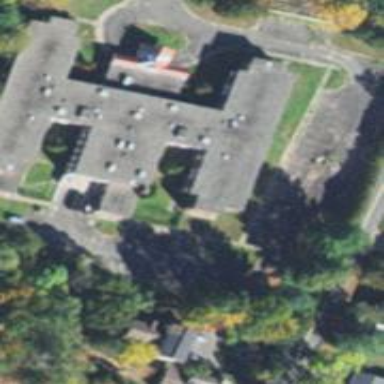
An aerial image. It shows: Nursing home building.